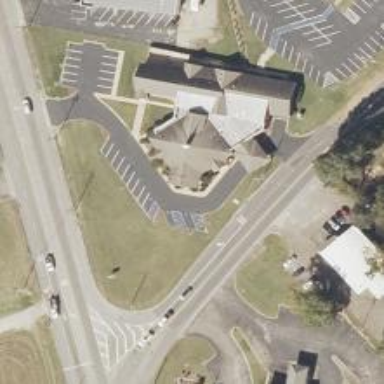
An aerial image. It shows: Building serving as place of worship.